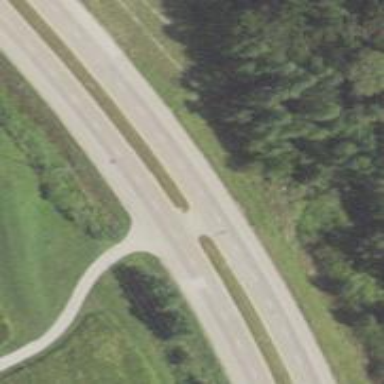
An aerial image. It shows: Trunk highway with expressway features.